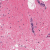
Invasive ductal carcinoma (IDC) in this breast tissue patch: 0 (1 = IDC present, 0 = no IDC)